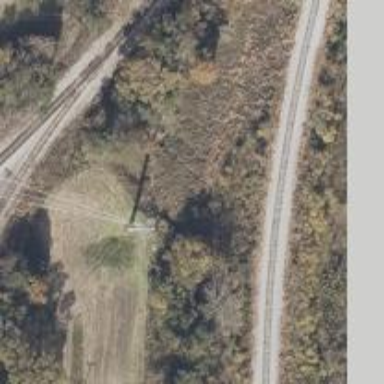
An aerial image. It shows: Power pole.